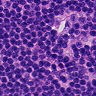
Metastatic tissue present: no